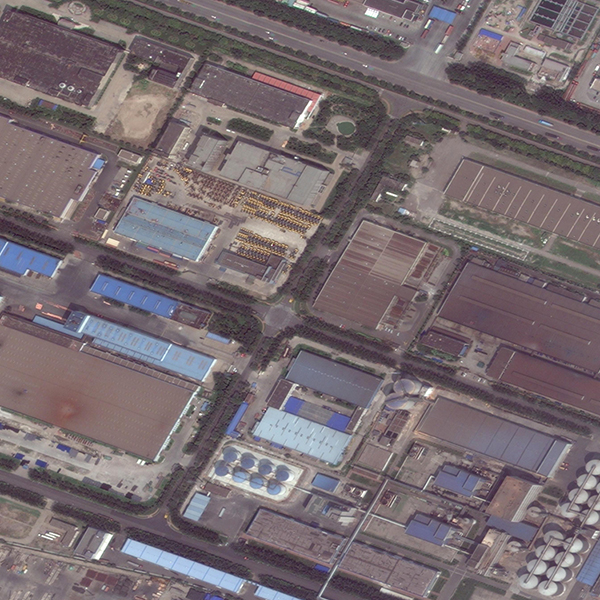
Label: Industrial